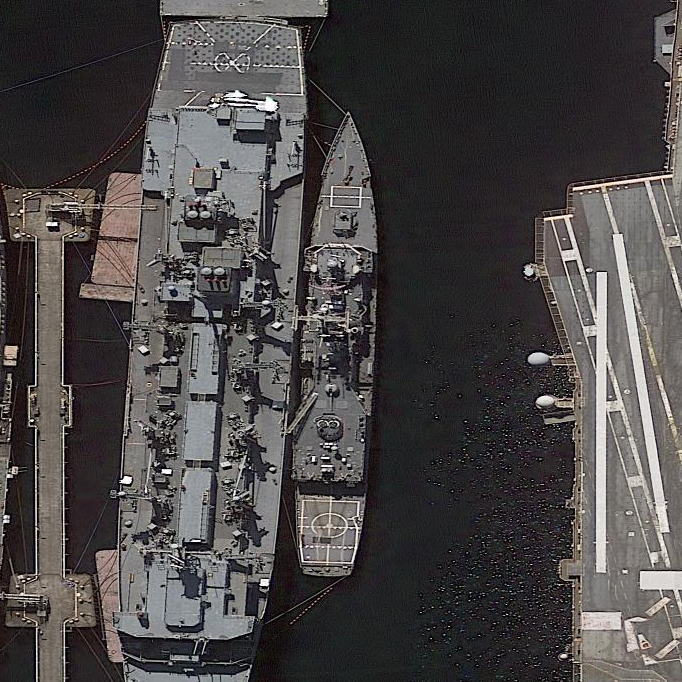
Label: cruiser